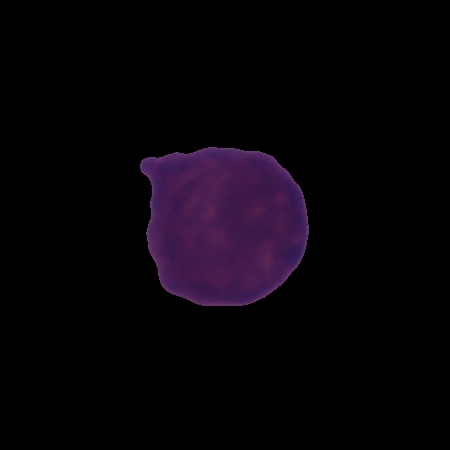
Label: healthy